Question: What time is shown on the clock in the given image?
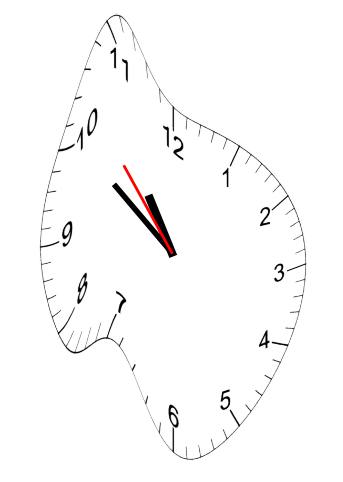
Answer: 10:50:53